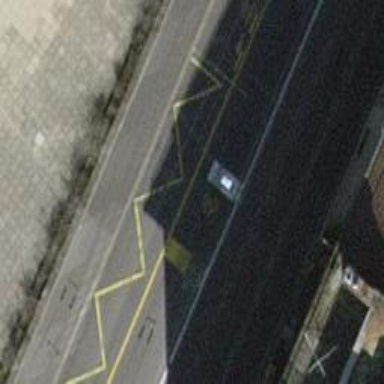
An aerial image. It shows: Road with traffic signals.